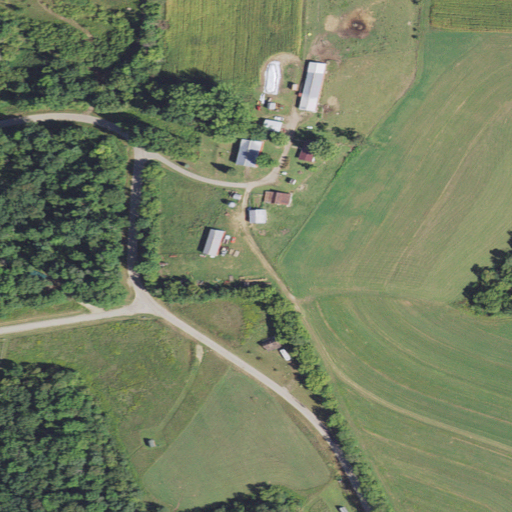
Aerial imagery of ridge(s) in Wisconsin named Flannagan Ridge containing cultivated crops, deciduous forest, open development, pasture, low intensity development, and medium intensity development